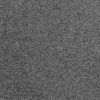
Atmospheric dust classification: dusty